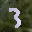
Label: 3